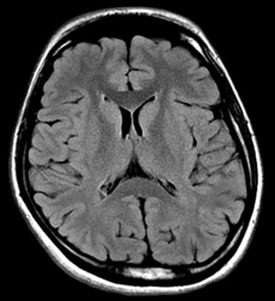
Label: notumor